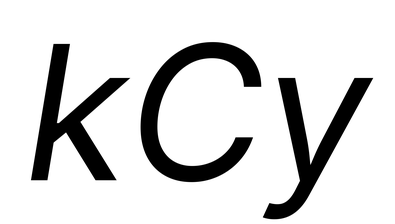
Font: Inter-Italic_Italic